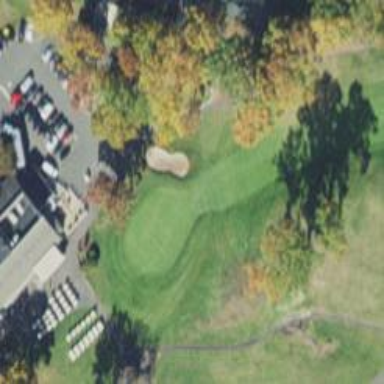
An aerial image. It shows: Golf hole.